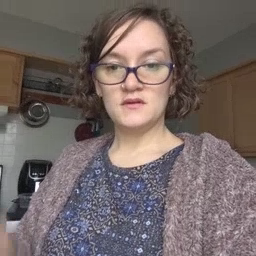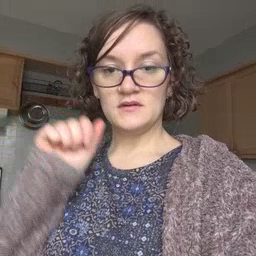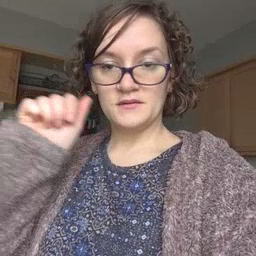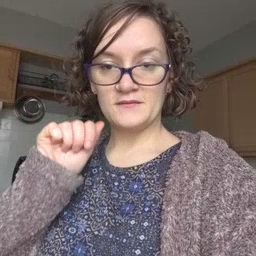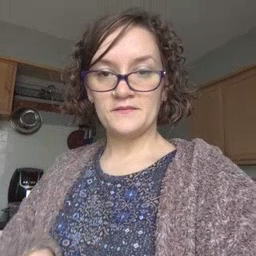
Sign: aunt